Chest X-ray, PA view. Patient: 50 years old, sex F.
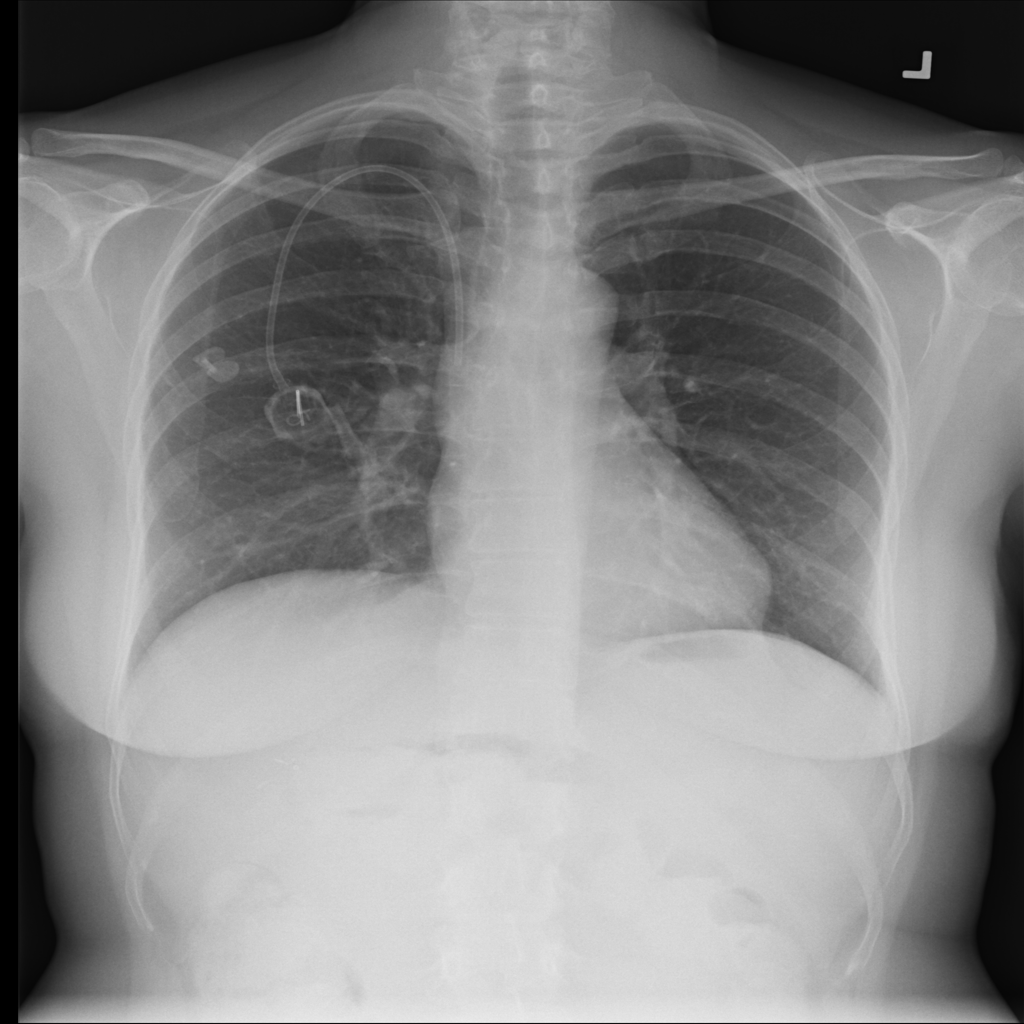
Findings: No Finding